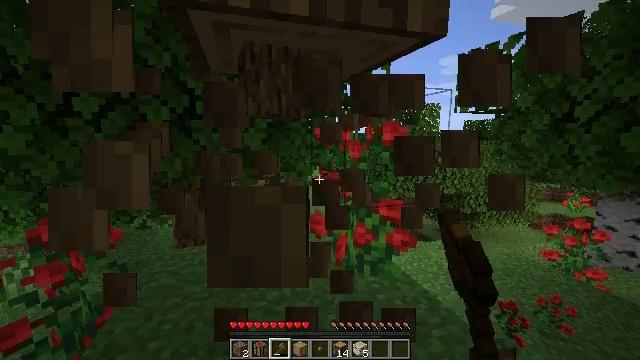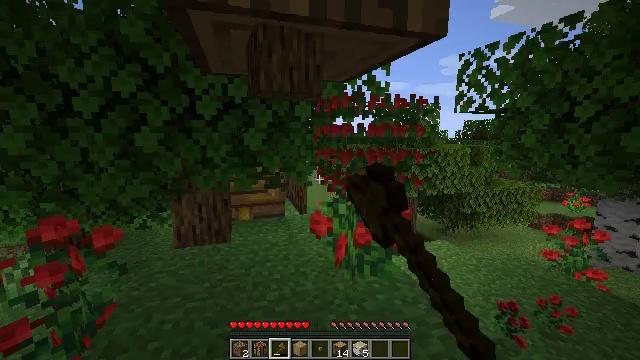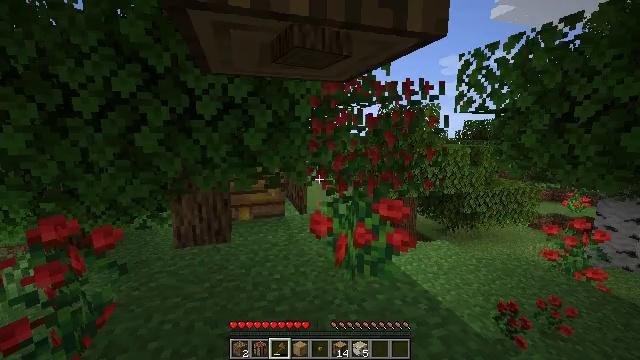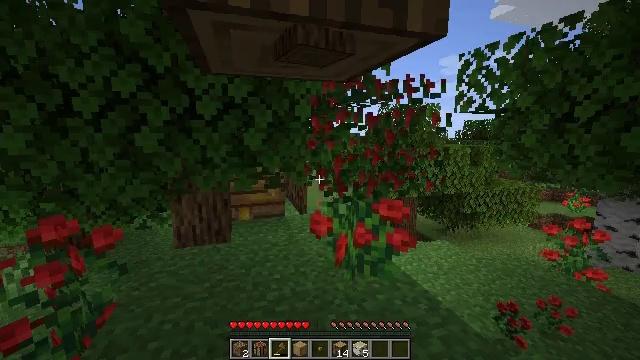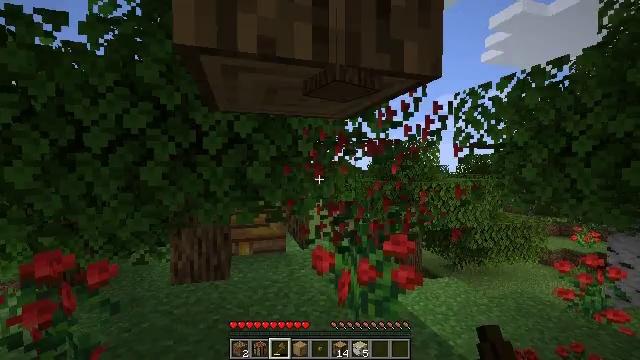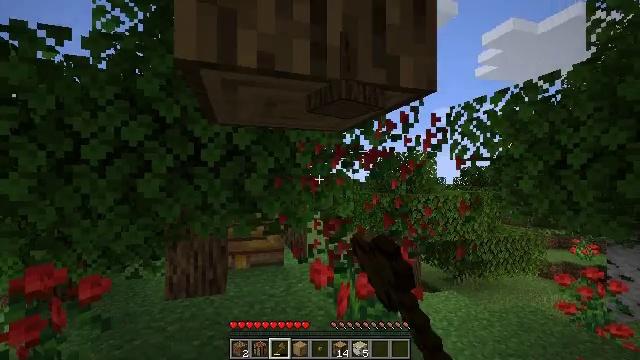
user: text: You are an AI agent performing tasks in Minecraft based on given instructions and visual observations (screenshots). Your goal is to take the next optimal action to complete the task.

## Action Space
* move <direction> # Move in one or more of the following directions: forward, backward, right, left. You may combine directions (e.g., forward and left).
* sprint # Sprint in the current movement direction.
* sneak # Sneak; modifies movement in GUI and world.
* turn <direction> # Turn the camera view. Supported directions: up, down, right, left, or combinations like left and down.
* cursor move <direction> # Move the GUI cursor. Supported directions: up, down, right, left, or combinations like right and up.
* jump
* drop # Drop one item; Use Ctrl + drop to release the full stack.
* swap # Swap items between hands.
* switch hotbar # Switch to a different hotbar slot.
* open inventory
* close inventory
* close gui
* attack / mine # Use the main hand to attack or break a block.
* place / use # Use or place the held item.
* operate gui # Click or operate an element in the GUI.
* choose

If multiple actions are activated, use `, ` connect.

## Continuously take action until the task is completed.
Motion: motion action
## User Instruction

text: Break the tall rose bush.
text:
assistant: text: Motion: attack / mine
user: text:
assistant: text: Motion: attack / mine
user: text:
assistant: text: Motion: attack / mine
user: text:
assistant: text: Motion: turn up, attack / mine
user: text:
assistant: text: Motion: turn up, attack / mine
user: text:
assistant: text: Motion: attack / mine